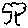
Label: tree